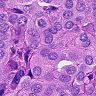
Metastatic tissue present: yes